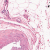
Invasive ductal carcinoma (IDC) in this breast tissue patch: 0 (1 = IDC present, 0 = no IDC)